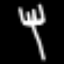
Label: fork